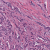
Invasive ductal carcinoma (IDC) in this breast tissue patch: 1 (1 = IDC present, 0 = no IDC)